Question: I have the code to update the user in the application that updates the user in the database.
My problem is that when I click on the button aktivan = active (when the user is registered there status neaktivan = inactive, so I'm as administrators have to approve) to automatically send e-mail to that he was active?
'''
<div class="control-group <?php echo !empty($status_racunaError)?'error':'';?>">
<label class="control-label">Status racuna:</label>
<div class="controls">
<input name="status_racuna" id="status_racuna" type="text" placeholder="Status racuna" value="<?php echo !empty($status_racuna)?$status_racuna:'';?>"> &nbsp
<button name="btn-upload" type="submit" id="btn-upload" class="btn btn-success" onclick="aktivan()"><i class="glyphicon glyphicon-send"></i> aktivan</button>
&nbsp <button type="button" onClick="neaktivan()" class="btn btn-danger">neaktivan</button>
<?php if (!empty($emailError)): ?>
<span class="help-inline"><?php echo $status_racunaError;?></span>
<?php endif;?>
</div>
</div>
<div class="form-actions">
<button type="submit" class="btn btn-success">Azuriraj</button>
<a class="btn" href="admin_zona.php">Nazad</a>
</div>
</form>
</div>
'''
The screenshot is below

I wrote this code for sending e-mail, but I do not know whether to call it from a new file or can call within the same (update.php)
'''
echo "<div class="poruka_korisnik"><p>Email je poslan na korisnikovu adresu. <i>$_POST[email]</i>. Molimo Vas da provjerite svoj e-mail.</p></div>";
$to = $_POST['email'];
$subject = "OPG Burza: obavijest o registraciji";
$message = "Dobrodosli!
Hvala Vam sto ste se registrirali na OPG Burzu. Vas zahtjev za registracijom je odobren. Mozete pristupiti nasoj stranici na poveznici www.opg-burza.com.";
$headers = 'MIME-Version: 1.0' . "
";
$headers .= 'Content-type: text/html; charset=UTF-8' . "
";
$headers .= 'From: OPG Burza team <noreply@opg-burza.com>' . "
";
mail($to, $subject, $message, $headers);
}
'''
I tried in every way, the new script, but something did not set well.
Any ideas or how to accurately define a script that sends e-mail just this particular user and can be from the same file update.php send the mail?
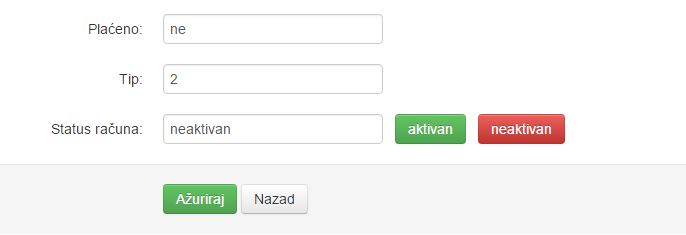
Answer: What is behind your
> neaktivan()
aktivan()
function?
Js, background php code, etc
Try this before the form to handle the post:
'''
<?php
if (isset($_POST['status_racuna']) && isset($_POST['user_id'])) {
#do some validation here
$status_racuna = $_POST['status_racuna'];
$user_id = $_POST['user_id'];
$sql="UPDATE users SET activ= '{$status_racuna}' where id={$user_id}";
$updated = $db->query($sql);
if ($updated) {
#display success message
# send mail
} else {
# display the error message
}
}
?>
'''
I cannot see you opened the form or not.
and add hidden input with name user_id.